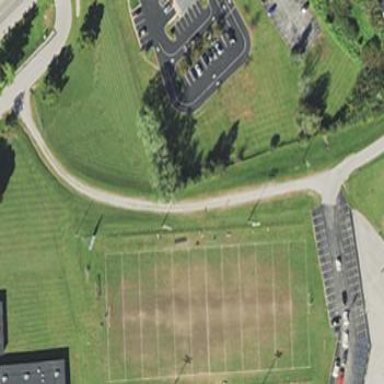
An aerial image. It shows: American football pitch with grass surface.